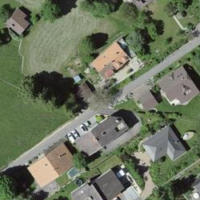
EUNIS habitat code: 55
Species observed at this site:
Tanacetum parthenium